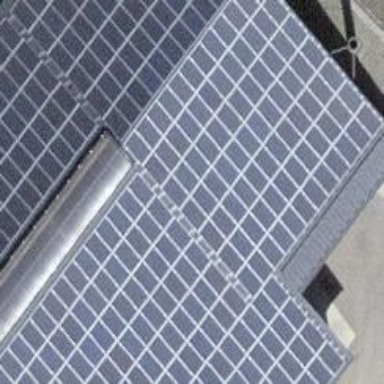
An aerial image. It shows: Solar power generator using photovoltaic method with solar photovoltaic panel types.